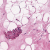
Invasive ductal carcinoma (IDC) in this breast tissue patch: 0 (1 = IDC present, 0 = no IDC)